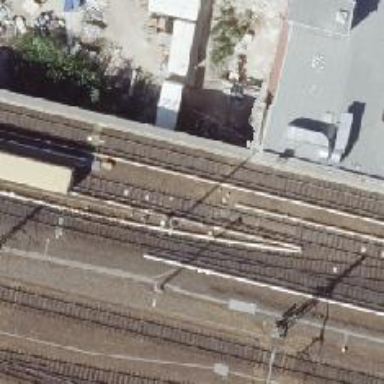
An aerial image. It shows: Railway switch with the turnout on the left side.